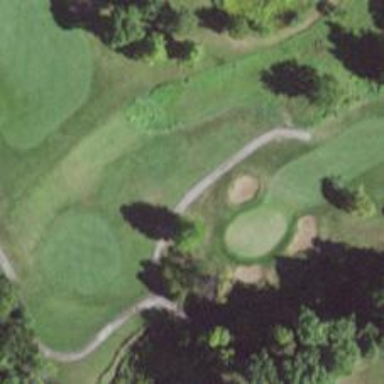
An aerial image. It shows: Path for both roads and golfers.